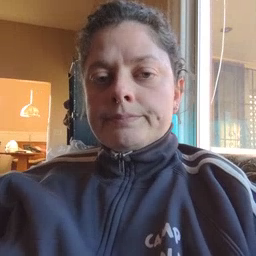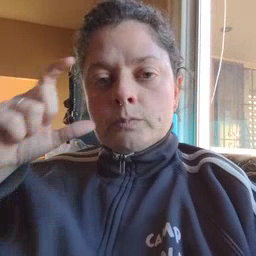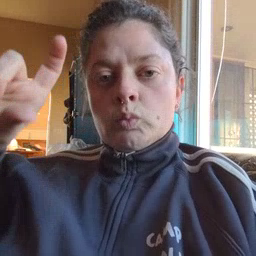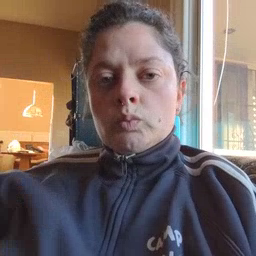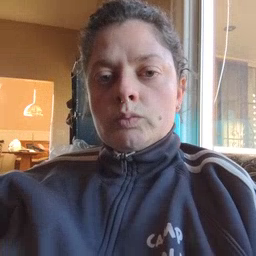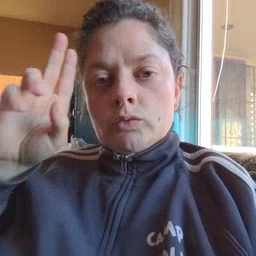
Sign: moon